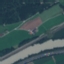
Land use / land cover: River